Question: I plan to create a software about drawing angles. And I really have no idea about how to represent the correct three point position.
For example, I need a someway that I introduced the value 90, I get the righ position of the three point.
Until the momment, I just need some help or ideas about how to draw correctly the line or points with XAML.
Thanks.

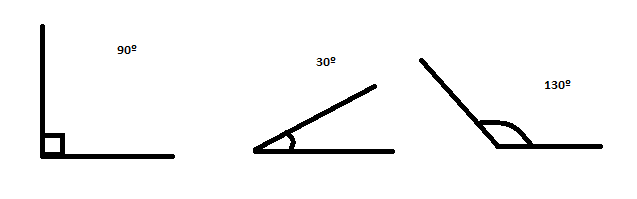
Answer: Use the Path object to draw those lines... and the formula:
var CoordinateX = Math.Cos(Angle);
var CoordinateY = Math.Sin(Angle);
Angle in radians.